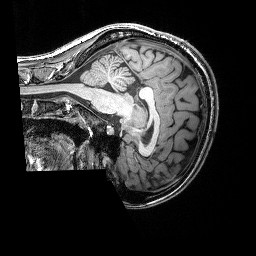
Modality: T1w
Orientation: sagittal
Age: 21
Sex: female
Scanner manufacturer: siemens
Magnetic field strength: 3 T
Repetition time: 2.25 s
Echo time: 0.00418 s